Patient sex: M
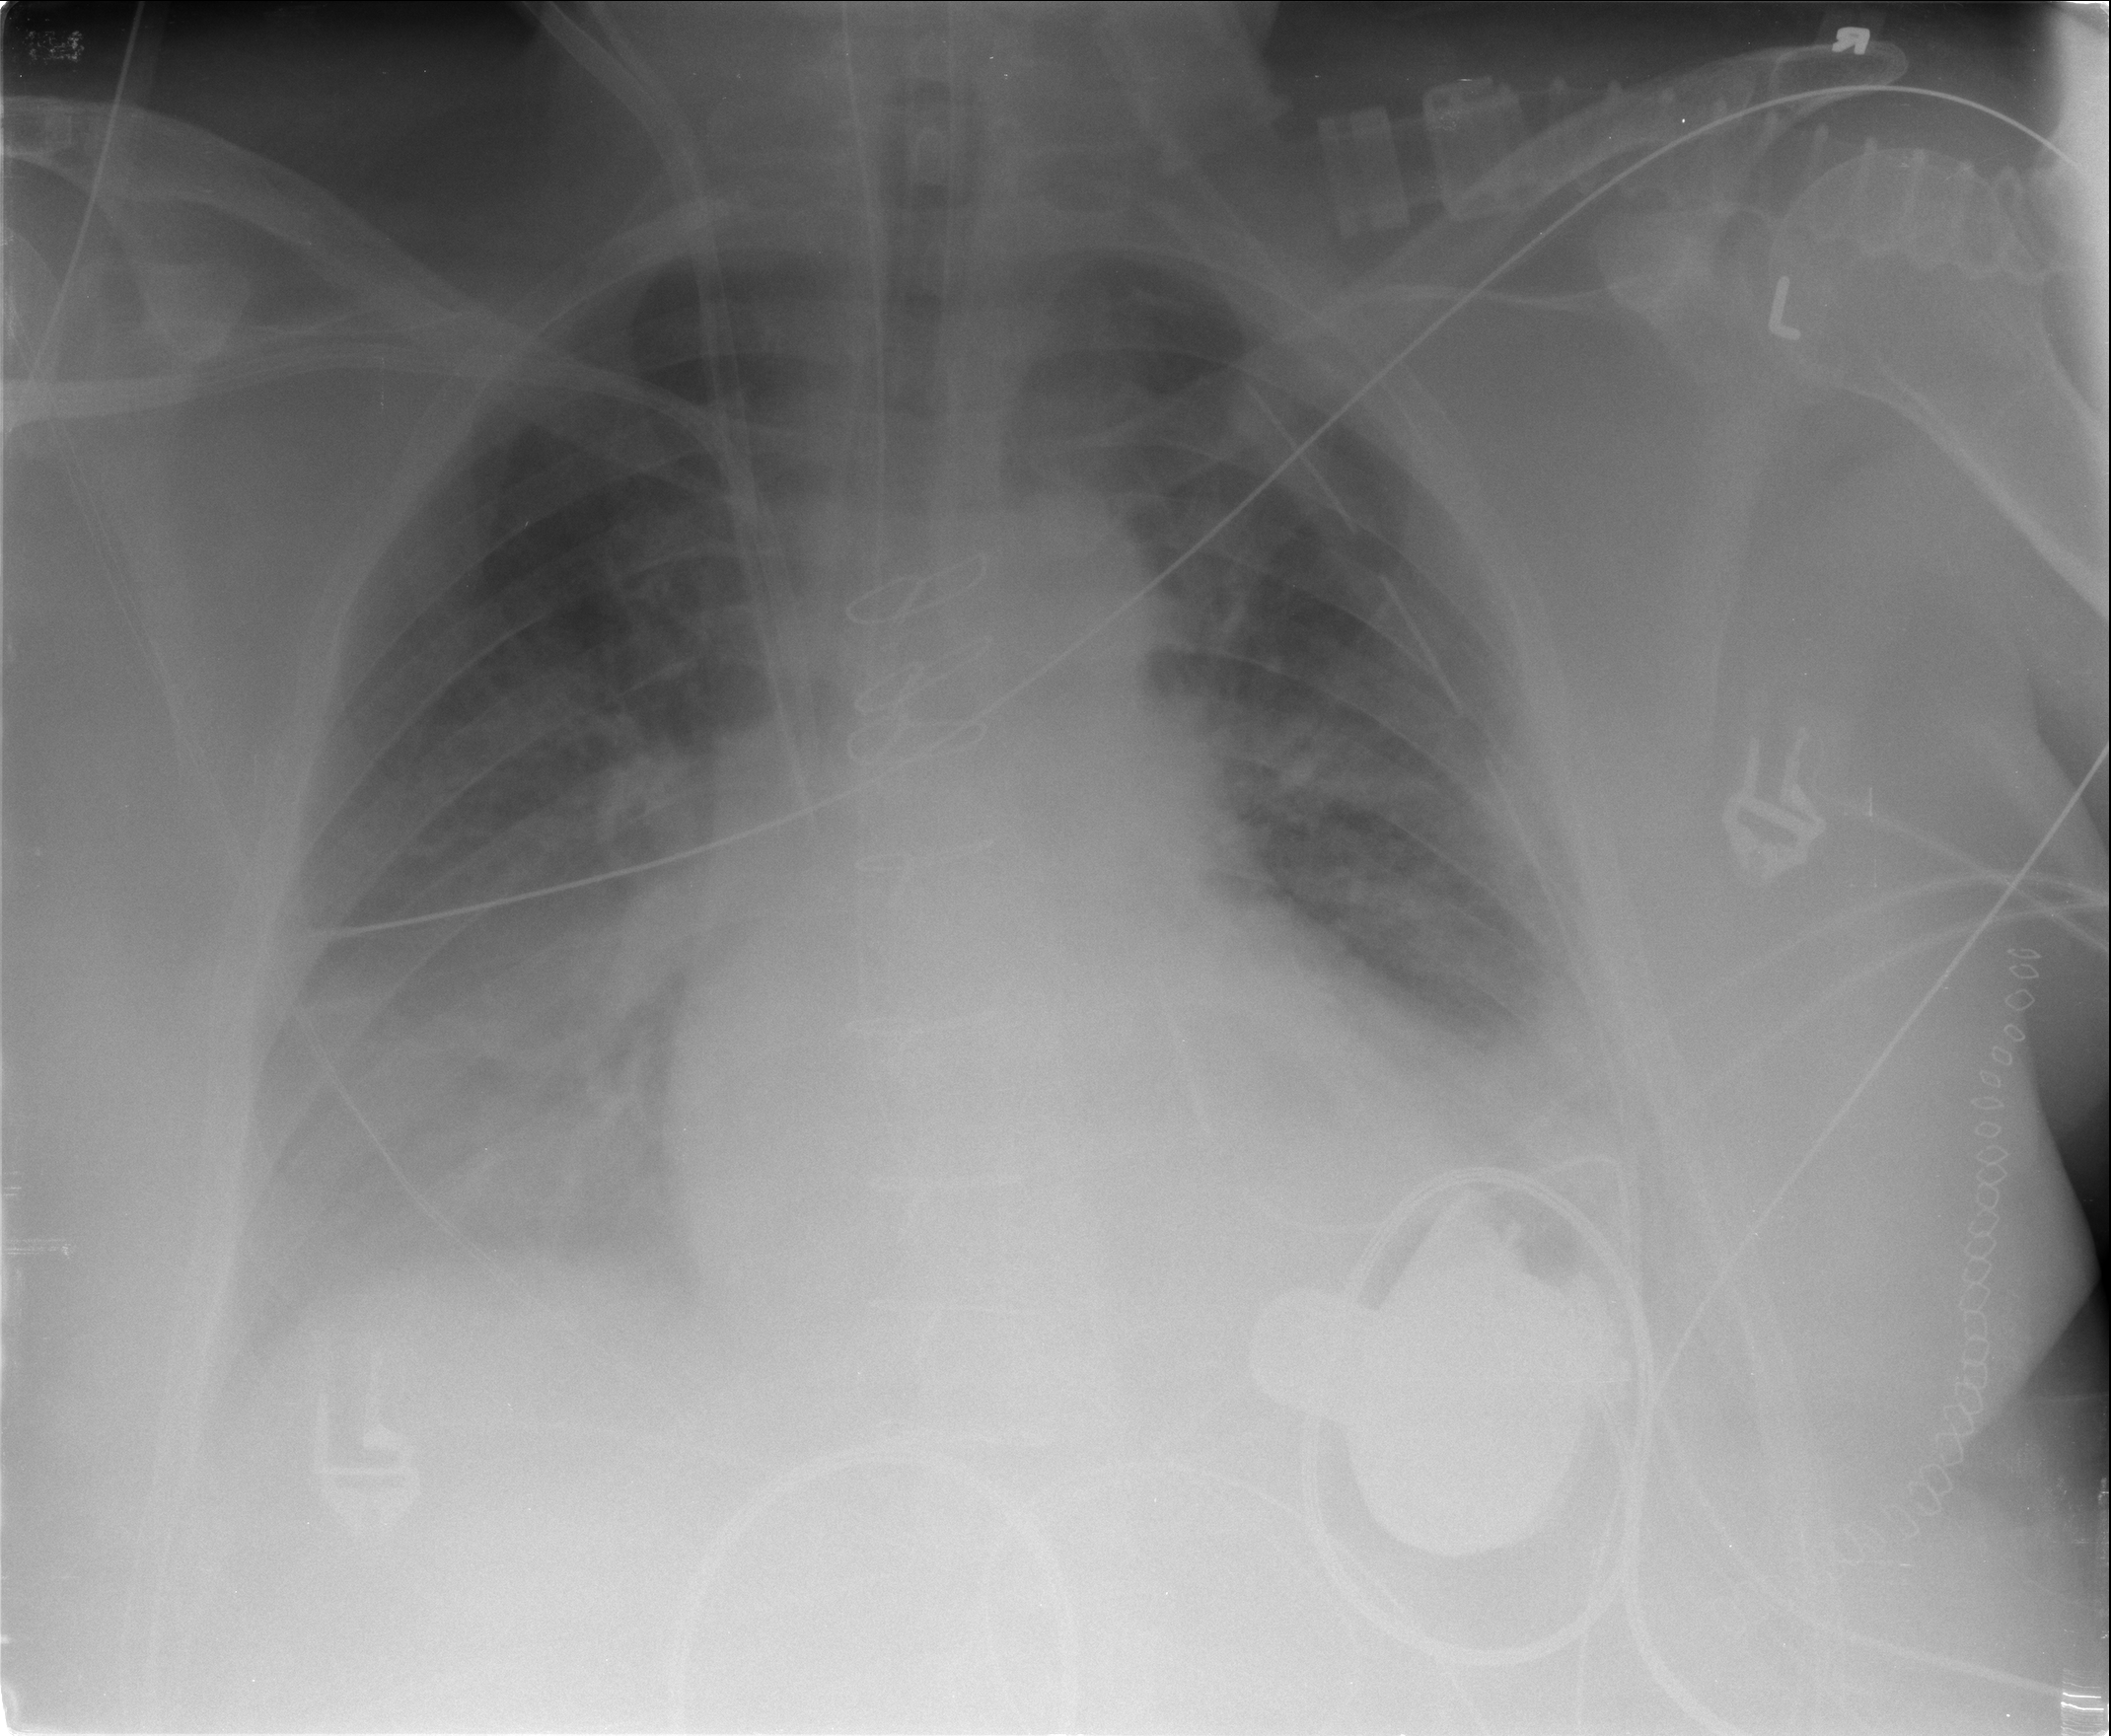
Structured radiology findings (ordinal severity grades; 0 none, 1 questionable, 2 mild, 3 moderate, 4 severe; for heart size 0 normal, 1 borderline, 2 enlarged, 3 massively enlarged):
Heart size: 2
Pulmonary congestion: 2
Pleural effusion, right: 2
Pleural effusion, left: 2
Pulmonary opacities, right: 0
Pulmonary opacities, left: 0
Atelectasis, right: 2
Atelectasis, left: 2